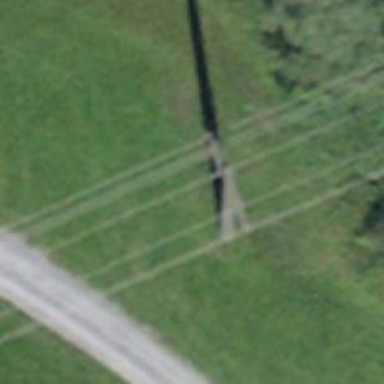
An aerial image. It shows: Power tower.